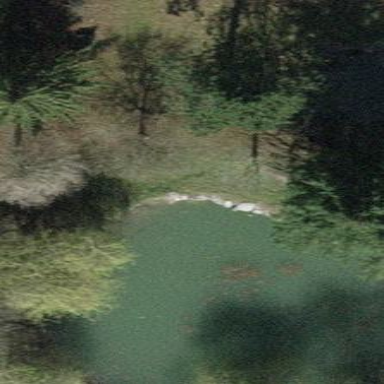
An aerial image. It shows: Serene pond surrounded by nature.